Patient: sex M, age 60
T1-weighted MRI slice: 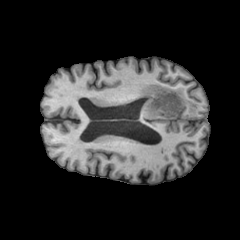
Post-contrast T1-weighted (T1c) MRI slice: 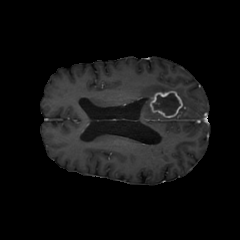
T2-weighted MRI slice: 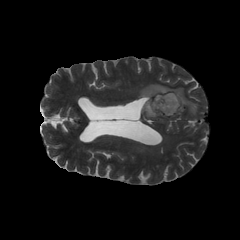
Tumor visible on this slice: yes
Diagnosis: Glioblastoma, IDH-wildtype
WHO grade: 4